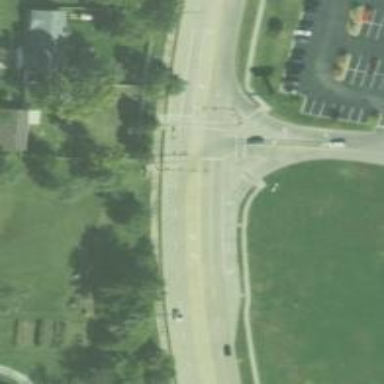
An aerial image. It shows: Secondary road.